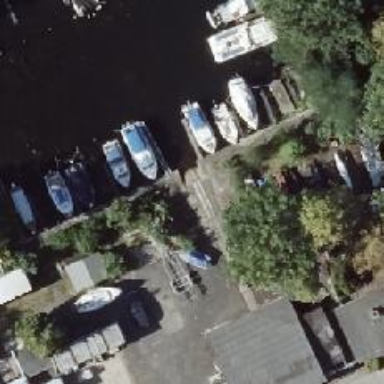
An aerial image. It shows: Slipway on leisure land.